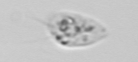
Label: Amoeba